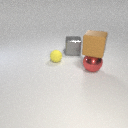
large brown rubber cube above large red metal sphere